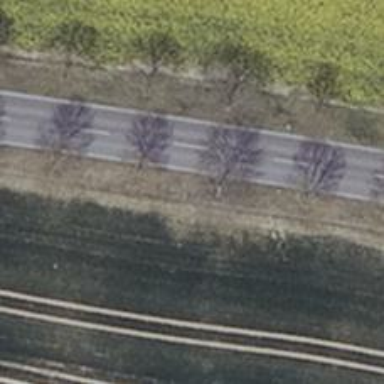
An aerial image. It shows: Row of deciduous broadleaved trees.